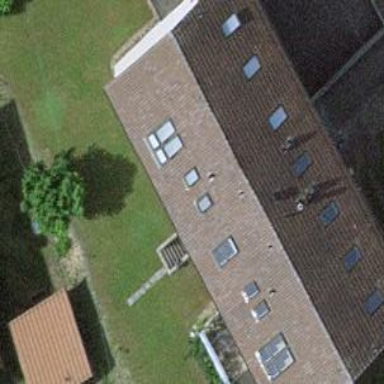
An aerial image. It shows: Gabled roof on residential building.